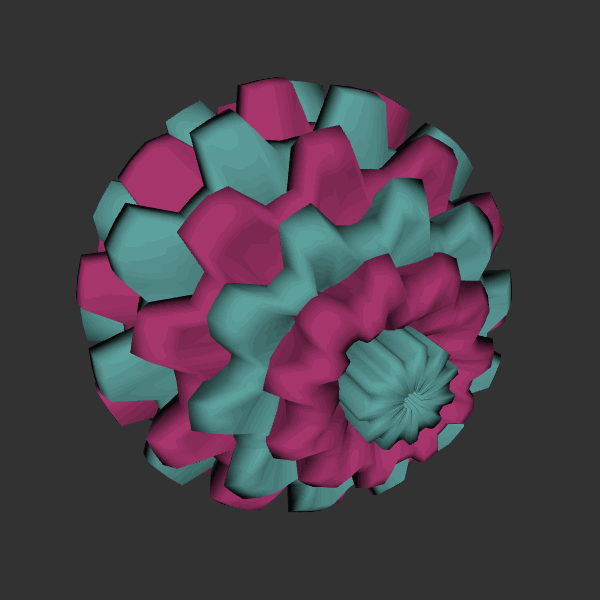
Background: dark